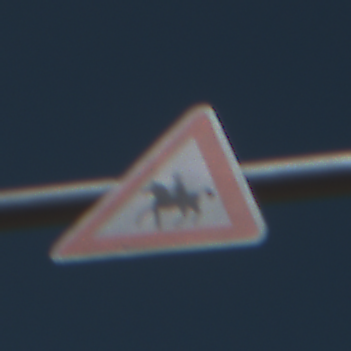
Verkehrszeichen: ReiterRechts
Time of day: Midday
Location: Outdoor (Nature)
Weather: Clear
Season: NotSpecified
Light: Natural